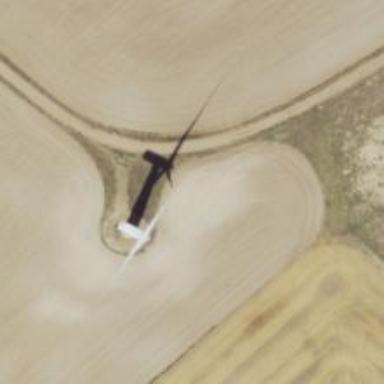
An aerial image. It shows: Wind generator with horizontal axis. The generator is wind turbine.